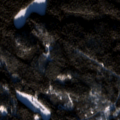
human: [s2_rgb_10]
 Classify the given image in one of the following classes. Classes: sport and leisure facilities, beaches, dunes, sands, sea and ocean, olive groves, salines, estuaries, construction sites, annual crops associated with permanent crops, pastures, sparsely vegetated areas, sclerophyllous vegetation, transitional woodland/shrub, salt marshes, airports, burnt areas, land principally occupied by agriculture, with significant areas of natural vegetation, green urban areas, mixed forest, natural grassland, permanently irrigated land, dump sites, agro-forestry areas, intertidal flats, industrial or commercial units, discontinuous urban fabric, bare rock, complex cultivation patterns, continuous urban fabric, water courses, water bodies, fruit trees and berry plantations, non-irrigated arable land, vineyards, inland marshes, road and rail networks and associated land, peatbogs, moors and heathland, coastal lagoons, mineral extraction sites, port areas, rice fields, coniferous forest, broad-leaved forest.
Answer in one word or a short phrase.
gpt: coniferous forest, mixed forest, transitional woodland/shrub